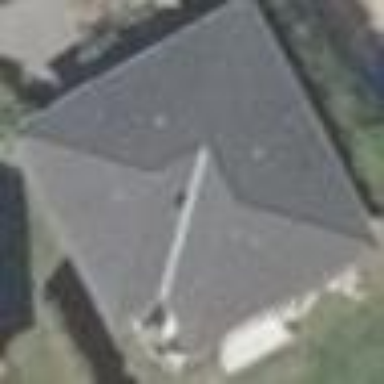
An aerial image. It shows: Simple and straightforward house.